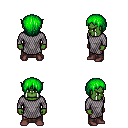
a pixel art fantasy rpg character, male body template, orc, green skin, chain mail, robe skirt, green plain hairstyle, maroon shoes, four views (front, back, left, right), 2x2 character sprite sheet, small pixel art, hard edges, no anti-aliasing